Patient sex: F
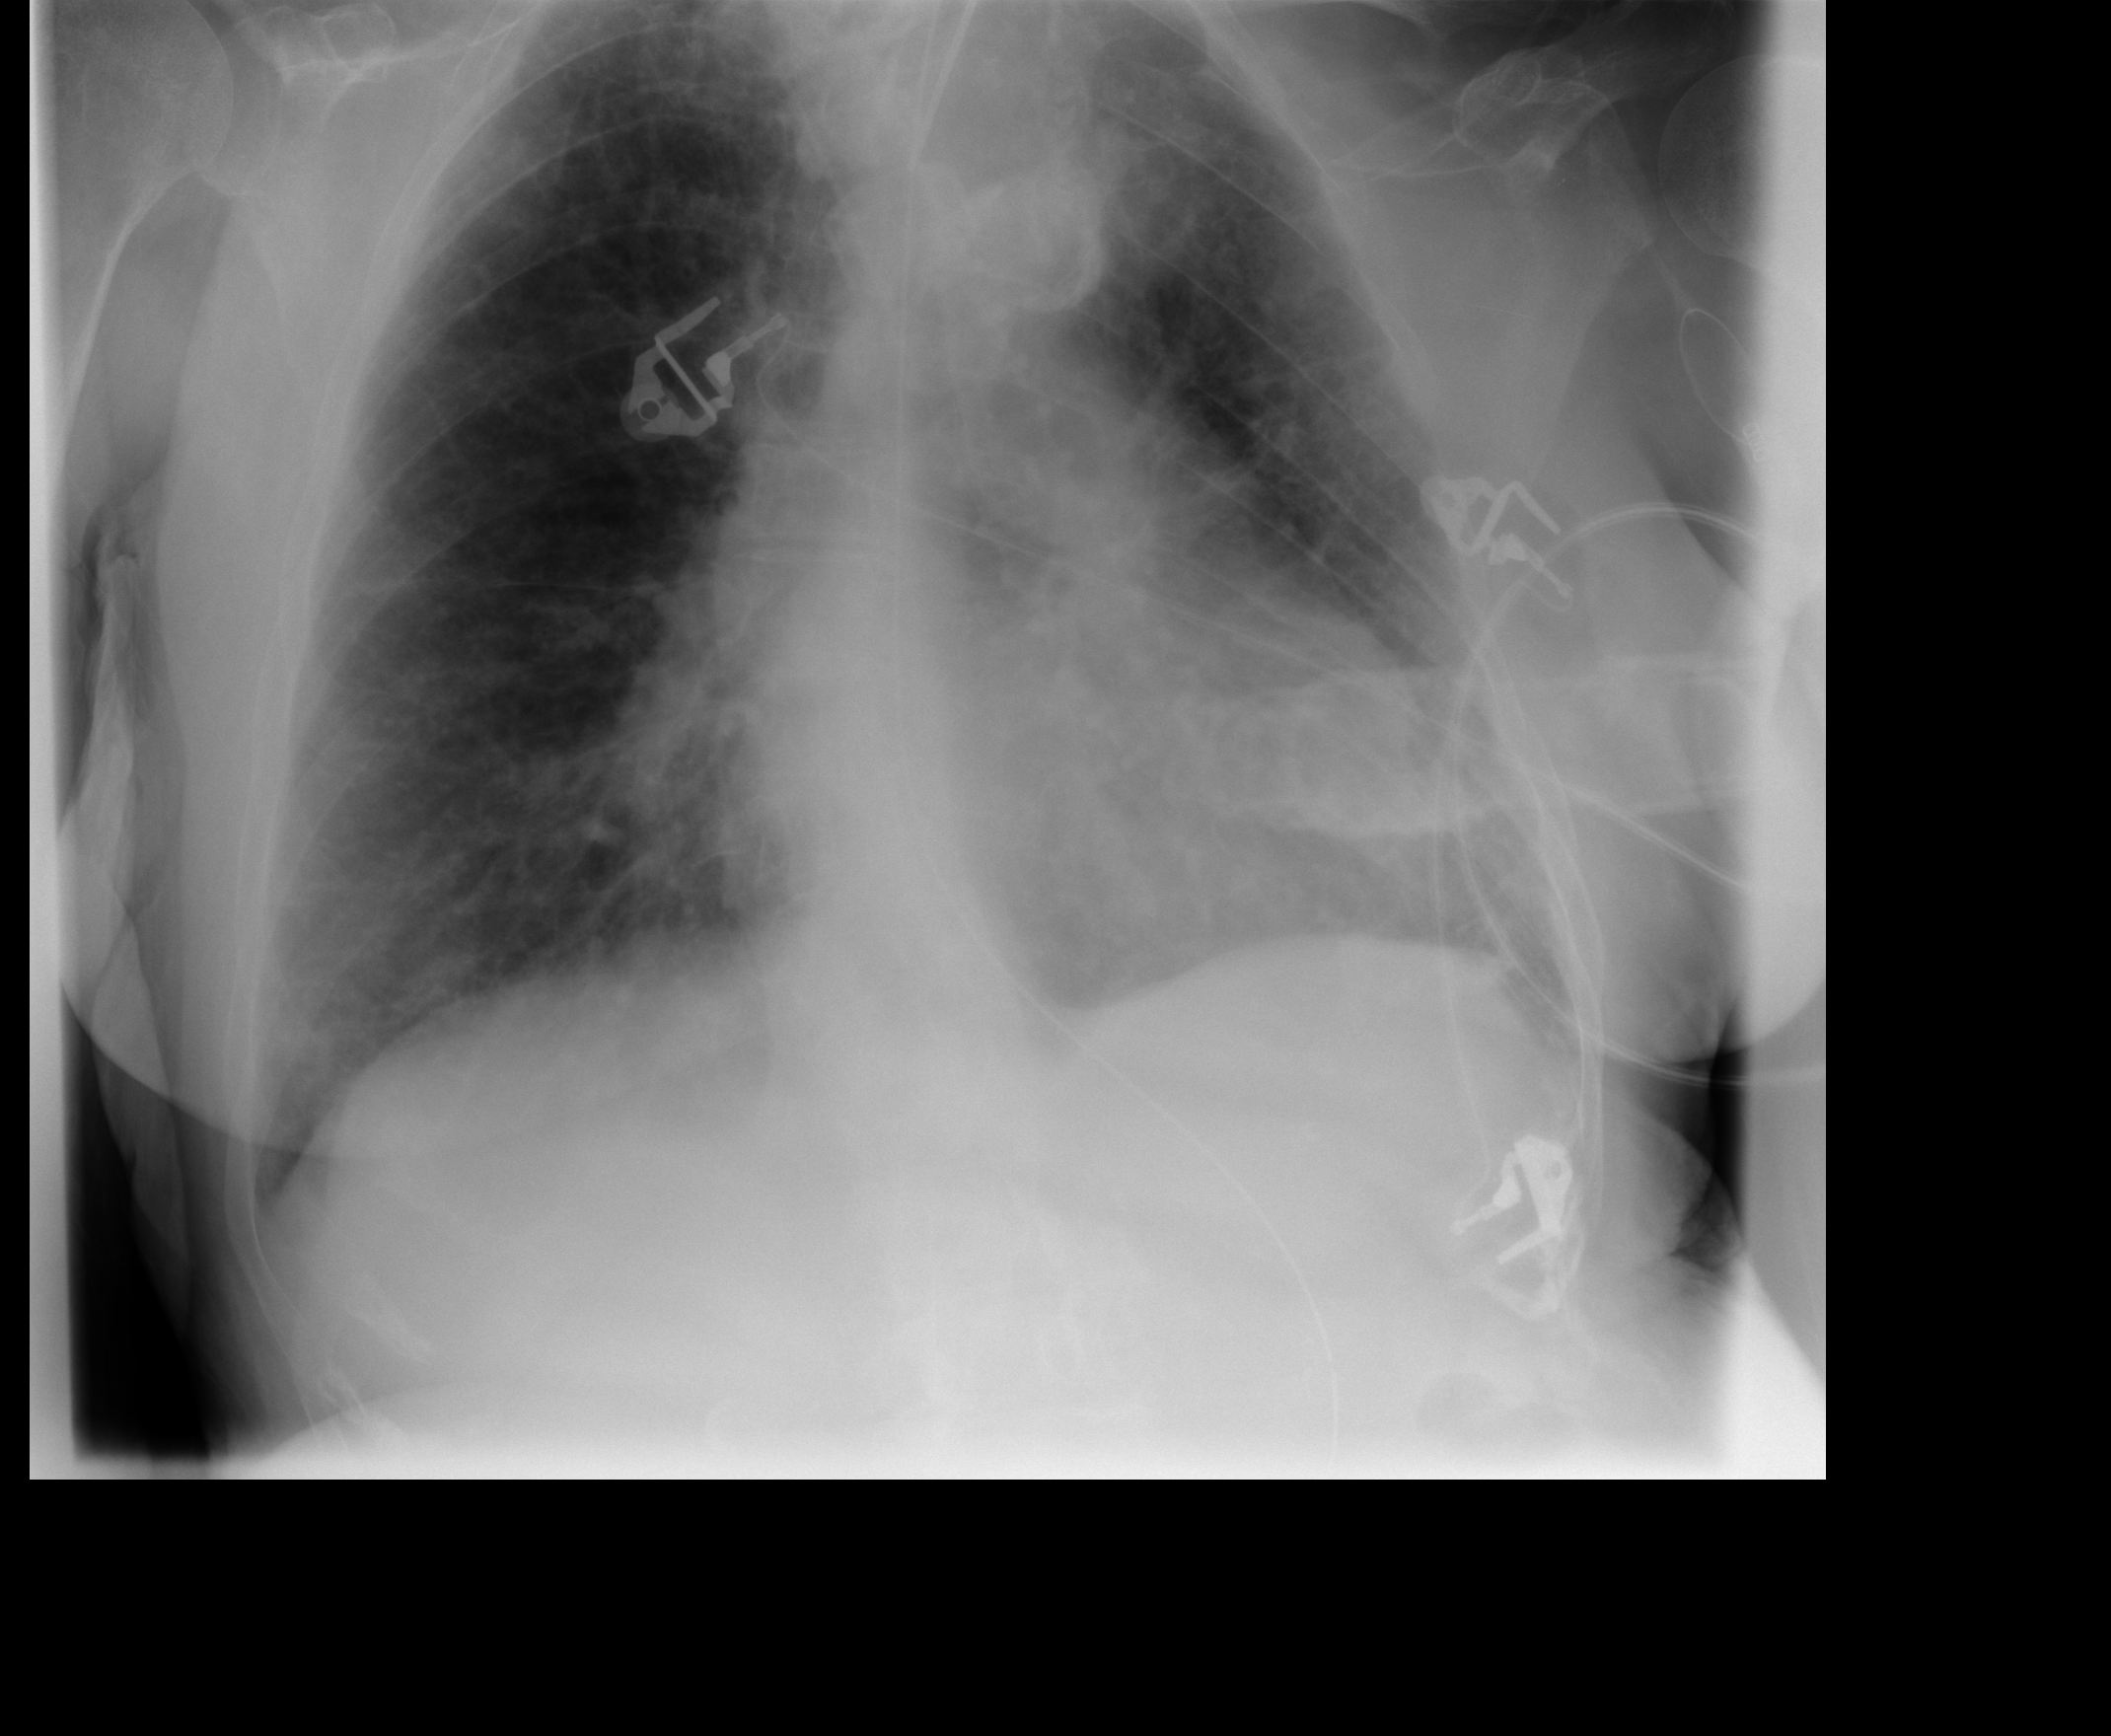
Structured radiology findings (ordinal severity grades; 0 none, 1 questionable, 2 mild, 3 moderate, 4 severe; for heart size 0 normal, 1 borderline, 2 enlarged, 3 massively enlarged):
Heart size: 2
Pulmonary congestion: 2
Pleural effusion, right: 0
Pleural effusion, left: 0
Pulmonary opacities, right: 0
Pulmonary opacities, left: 2
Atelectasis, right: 2
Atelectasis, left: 2